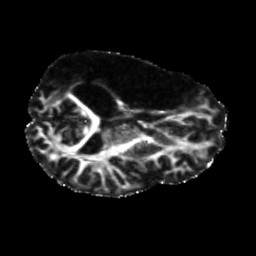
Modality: FA
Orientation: axial
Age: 40
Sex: male
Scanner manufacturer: siemens
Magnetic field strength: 3 T
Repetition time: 5.25 s
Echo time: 0.08 s